Interaction volume radius: 5 \u00c5
Interaction volume height: 20 \u00c5
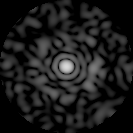
Disorder parameter: 0.866